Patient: sex F, age 54
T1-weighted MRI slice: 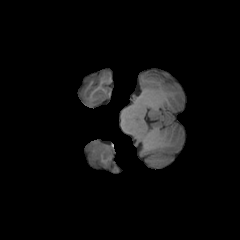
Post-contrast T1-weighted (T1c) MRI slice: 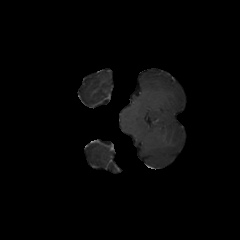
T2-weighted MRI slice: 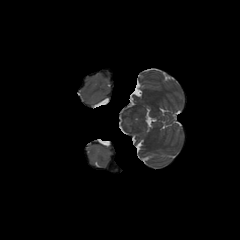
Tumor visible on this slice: no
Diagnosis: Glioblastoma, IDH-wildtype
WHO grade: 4